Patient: sex M, age 48
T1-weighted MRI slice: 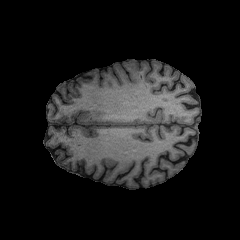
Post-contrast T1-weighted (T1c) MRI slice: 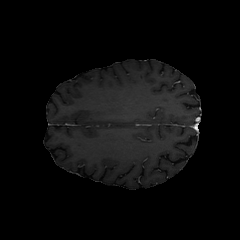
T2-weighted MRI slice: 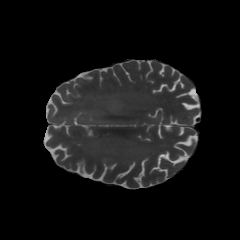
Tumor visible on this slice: yes
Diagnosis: Astrocytoma, IDH-mutant
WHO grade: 3